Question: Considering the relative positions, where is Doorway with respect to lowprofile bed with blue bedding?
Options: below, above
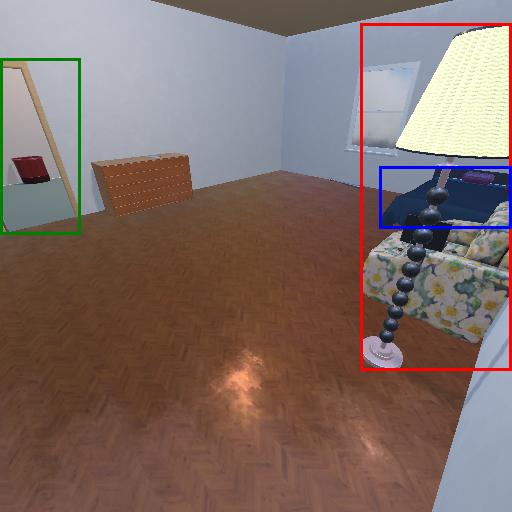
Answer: below